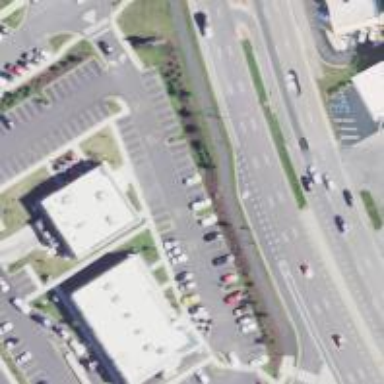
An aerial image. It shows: Parking space.